Question: So I am new the whole SQL Query business but I need some help with two issues. My goal is to have anything in the Column "EnvironmentName" that has the word "Database" in Column "NodeName" to be displayed in the query results. I did this with
'''
FROM [Backbone_ASPIDER].[dbo].[vw_CFGsvr_Con]
WHERE NodeName = 'Database'
ORDER BY EnvironmentName asc
WHERE NodePath
'''
Results of Query:

I am able to get my query results but would like to remove the rows with . I have tried to use "IS NOT NULL" but SQL Server Management Studio labeles this as "."
What I have tried:
'''
FROM [Backbone_ASPIDER].[dbo].[vw_CFGsvr_Con]
WHERE NodeName = 'Database'
ORDER BY EnvironmentName asc IS NOT NULL
WHERE NodePath
'''
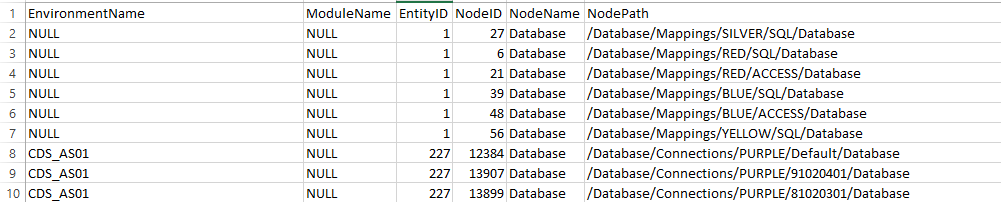
Answer: Your query is pretty close..
1: You have to specify a specific column to not be null while using IS NOT NULL.
So modify your query to:
'''
FROM [Backbone_ASPIDER].[dbo].[vw_CFGsvr_Con]
WHERE NodeName = 'Database' AND EnvironmentName IS NOT NULL
ORDER BY EnvironmentName asc
WHERE NodePath
'''
2: Check out this article about trimming parts of strings from query results
<URL>